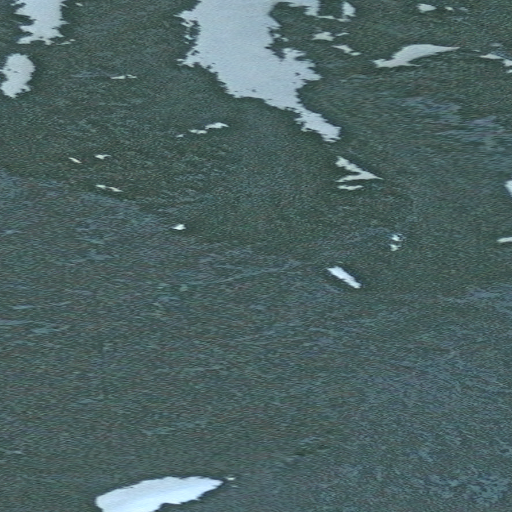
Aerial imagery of ridge(s) in Alaska named Kallarichuk Hills containing only unknown